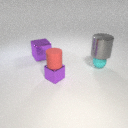
large purple metal cube to the left of small purple metal cube